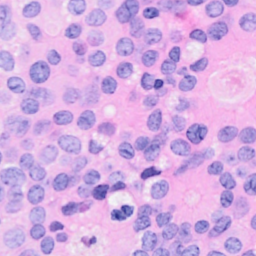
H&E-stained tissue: Breast